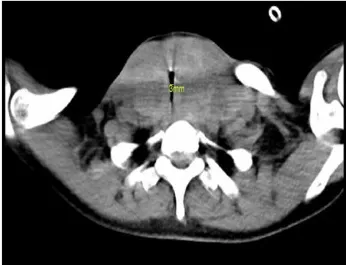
Preoperative cervical CT images of 4 cases. (A) Case 1. The size of the left thyroid gland was 44 x 46 mm, and the size of the right thyroid gland was 40 x 28 mm. Protruding behind the sternum, the trachea was significantly compressed, and the diameter of the narrowest part was 3 mm.
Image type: radiology (ct)